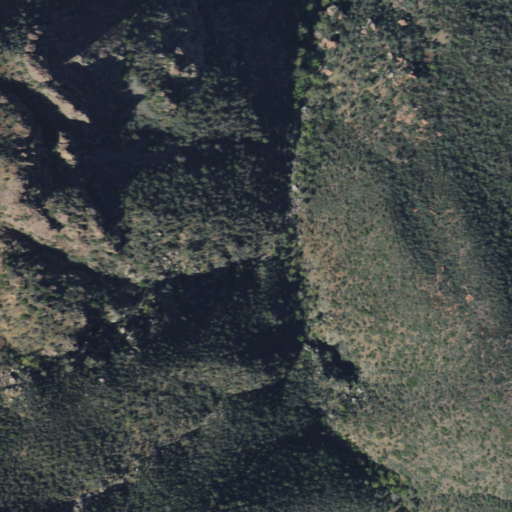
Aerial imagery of valley in Arizona named Hells Hole containing shrub and evergreen forest